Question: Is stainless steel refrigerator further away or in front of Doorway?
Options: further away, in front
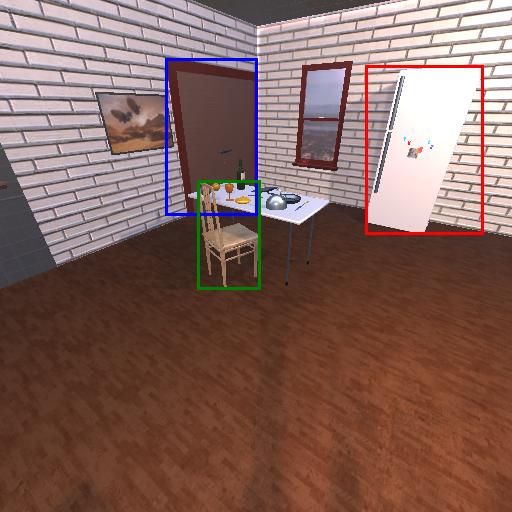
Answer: further away